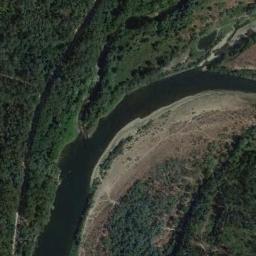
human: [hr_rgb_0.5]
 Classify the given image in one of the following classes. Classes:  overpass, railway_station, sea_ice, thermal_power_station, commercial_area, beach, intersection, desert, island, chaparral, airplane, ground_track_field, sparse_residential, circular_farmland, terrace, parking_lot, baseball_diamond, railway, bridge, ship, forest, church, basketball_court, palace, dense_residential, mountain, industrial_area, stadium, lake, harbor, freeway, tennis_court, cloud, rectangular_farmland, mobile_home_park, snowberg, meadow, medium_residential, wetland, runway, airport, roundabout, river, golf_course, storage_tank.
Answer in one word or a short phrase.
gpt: river